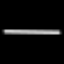
Label: line